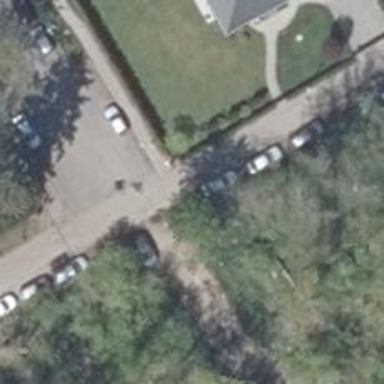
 specifically parallel parking on the kerb."